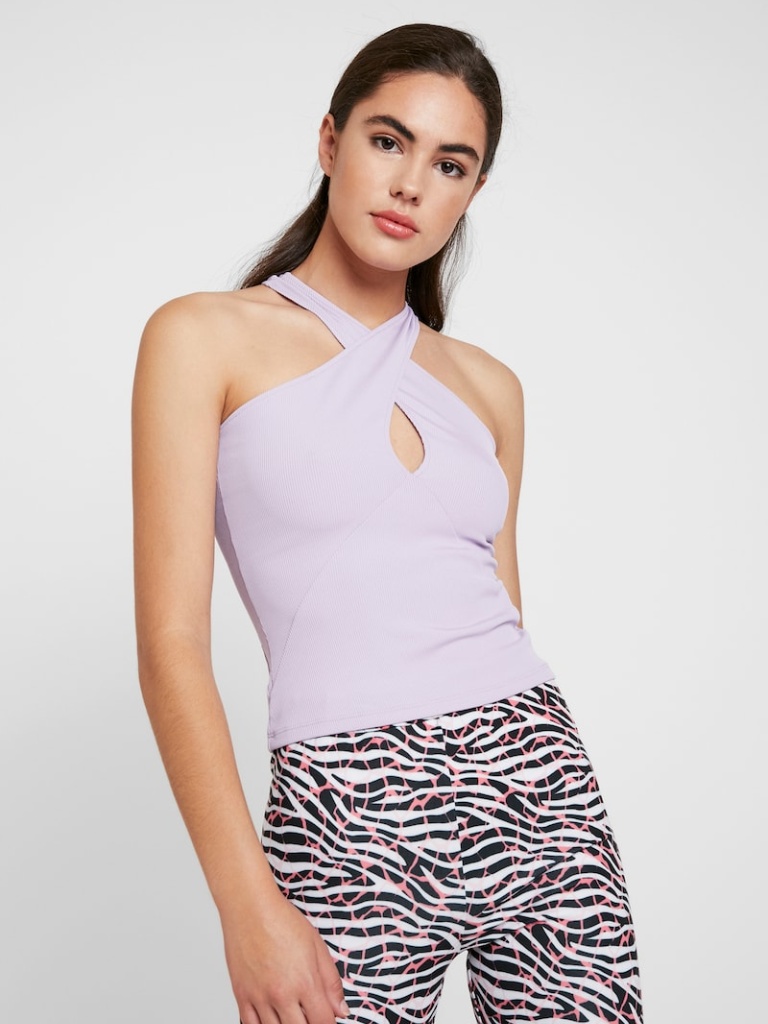
knit tight sleeveless waist length Fully Tucked in halter tank